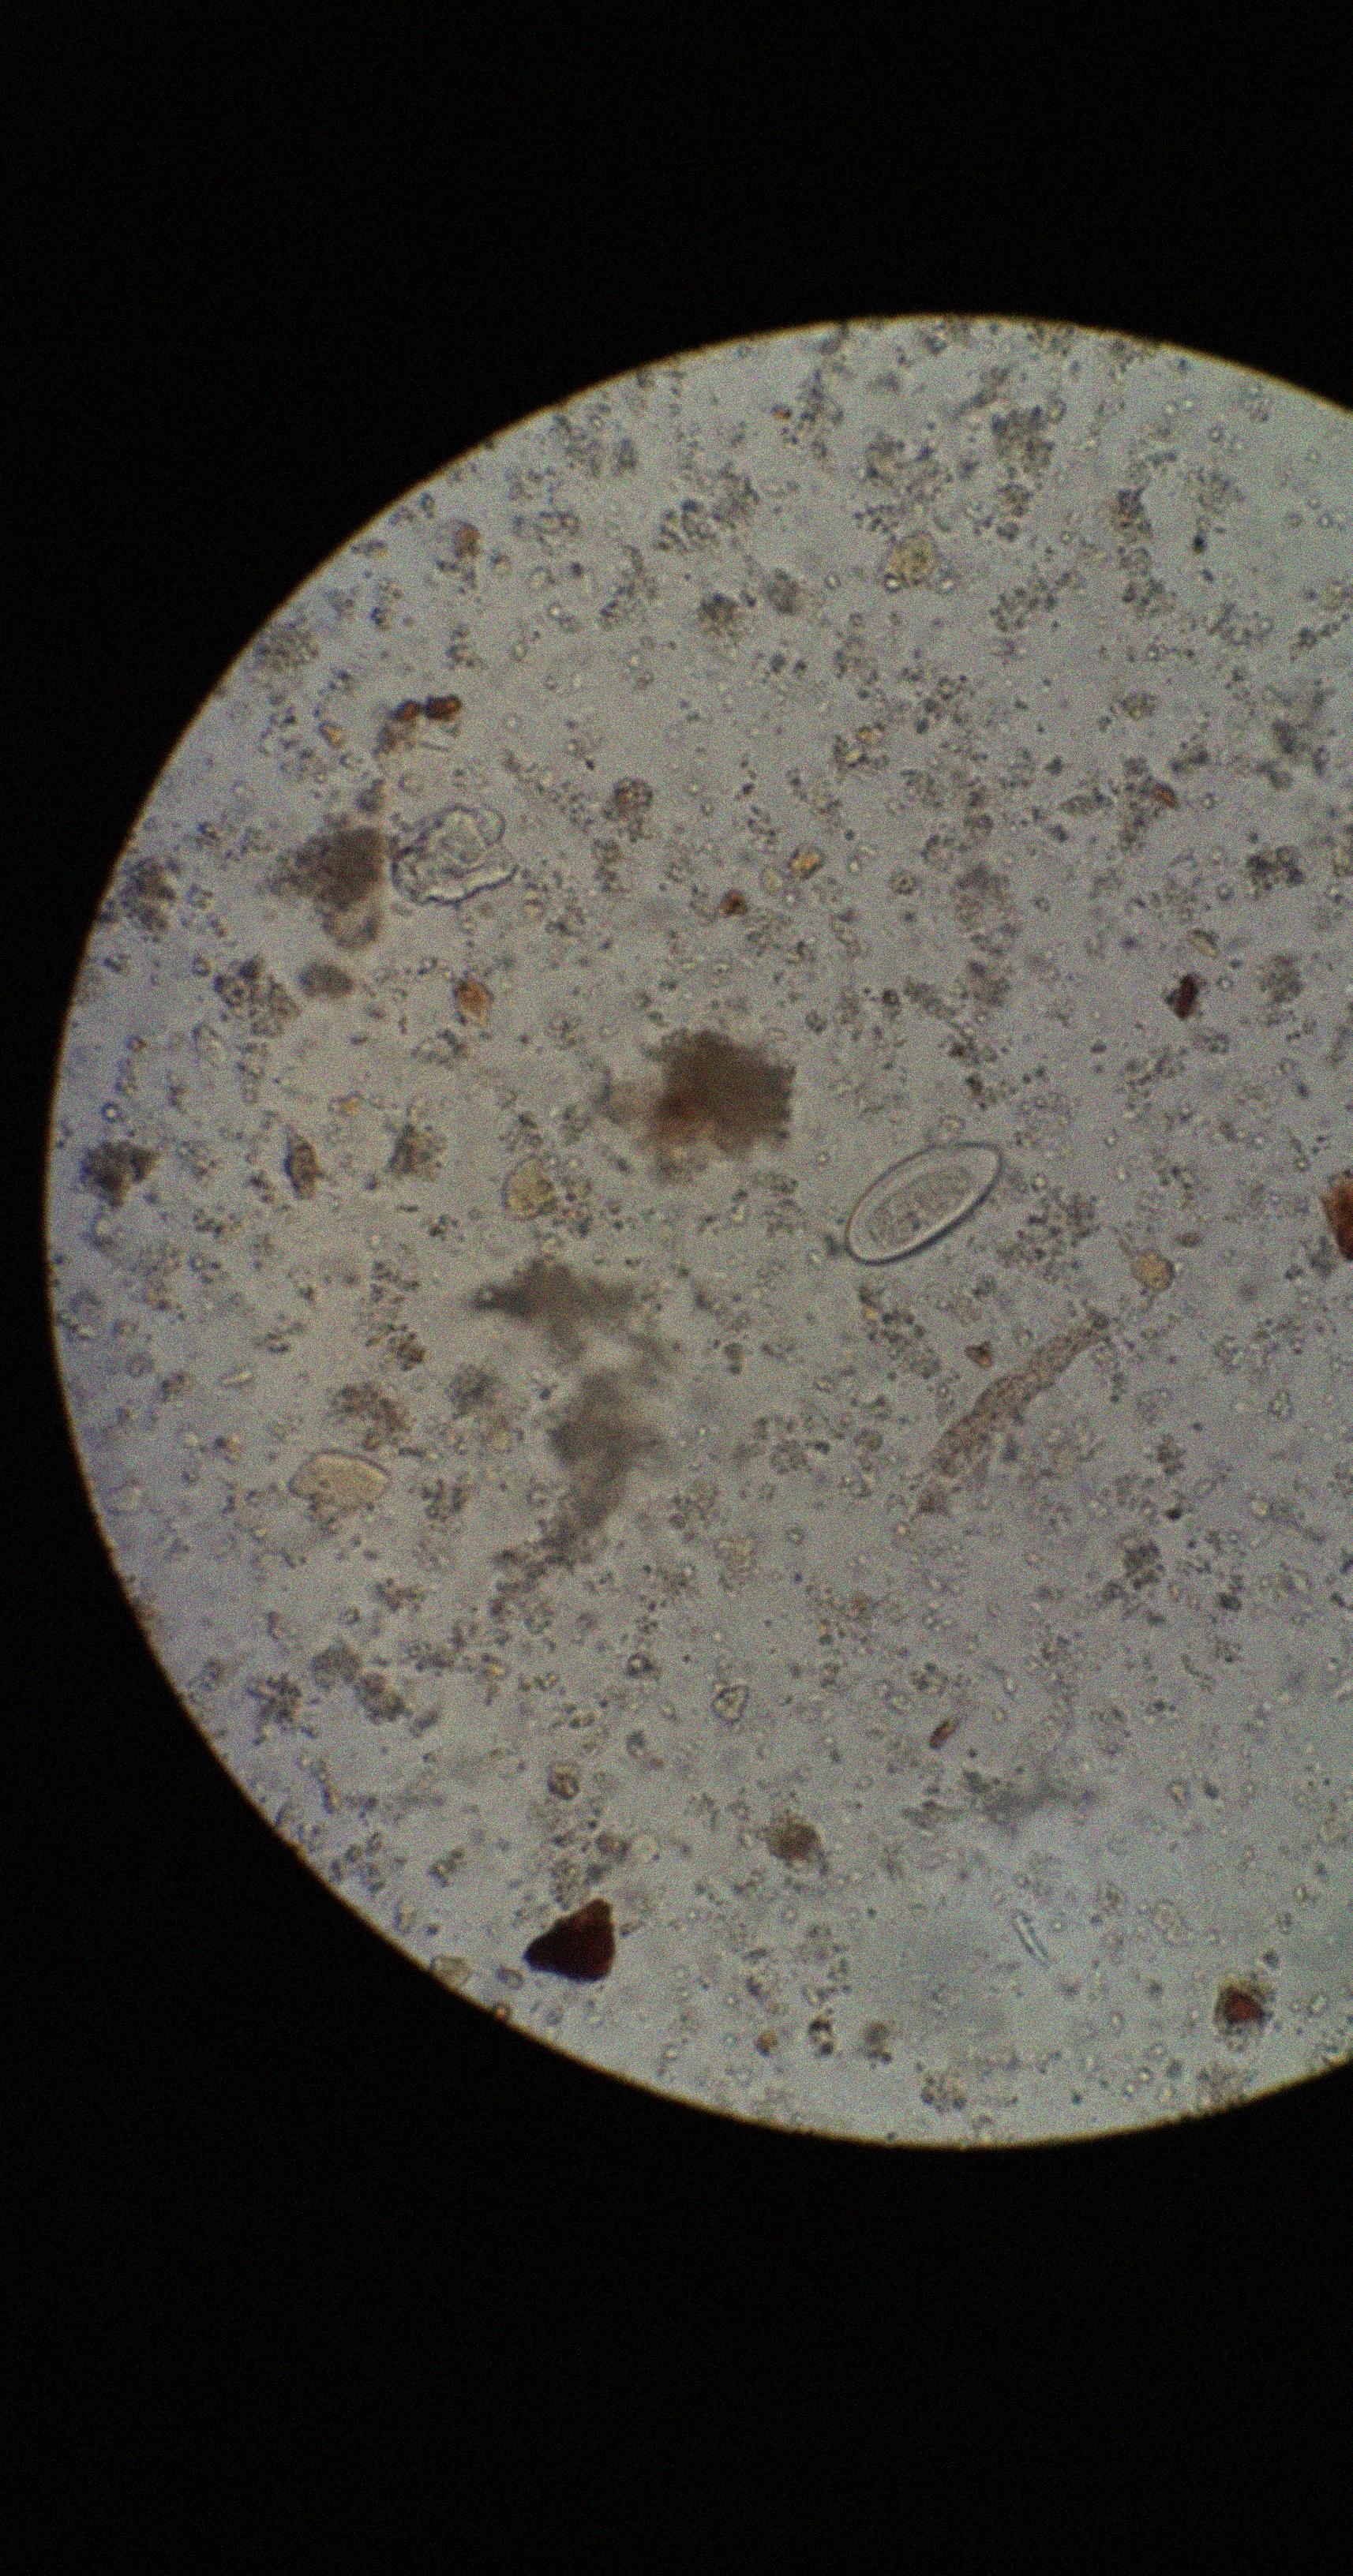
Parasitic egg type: Enterobius vermicularis